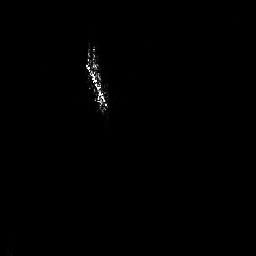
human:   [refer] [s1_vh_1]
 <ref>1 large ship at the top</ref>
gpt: <box>[[32, 15, 41, 43, 0]]</box>